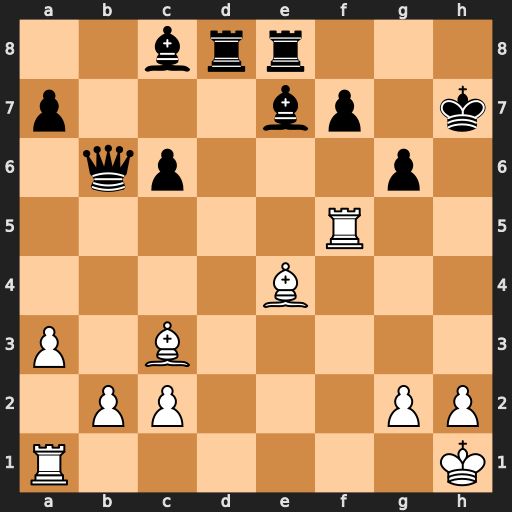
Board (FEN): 2brr3/p3bp1k/1qp3p1/5R2/4B3/P1B5/1PP3PP/R6K
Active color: w
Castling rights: -
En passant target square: -
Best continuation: Rh5+ Kg8 Rh8#